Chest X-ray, AP view. Patient: 27 years old, sex F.
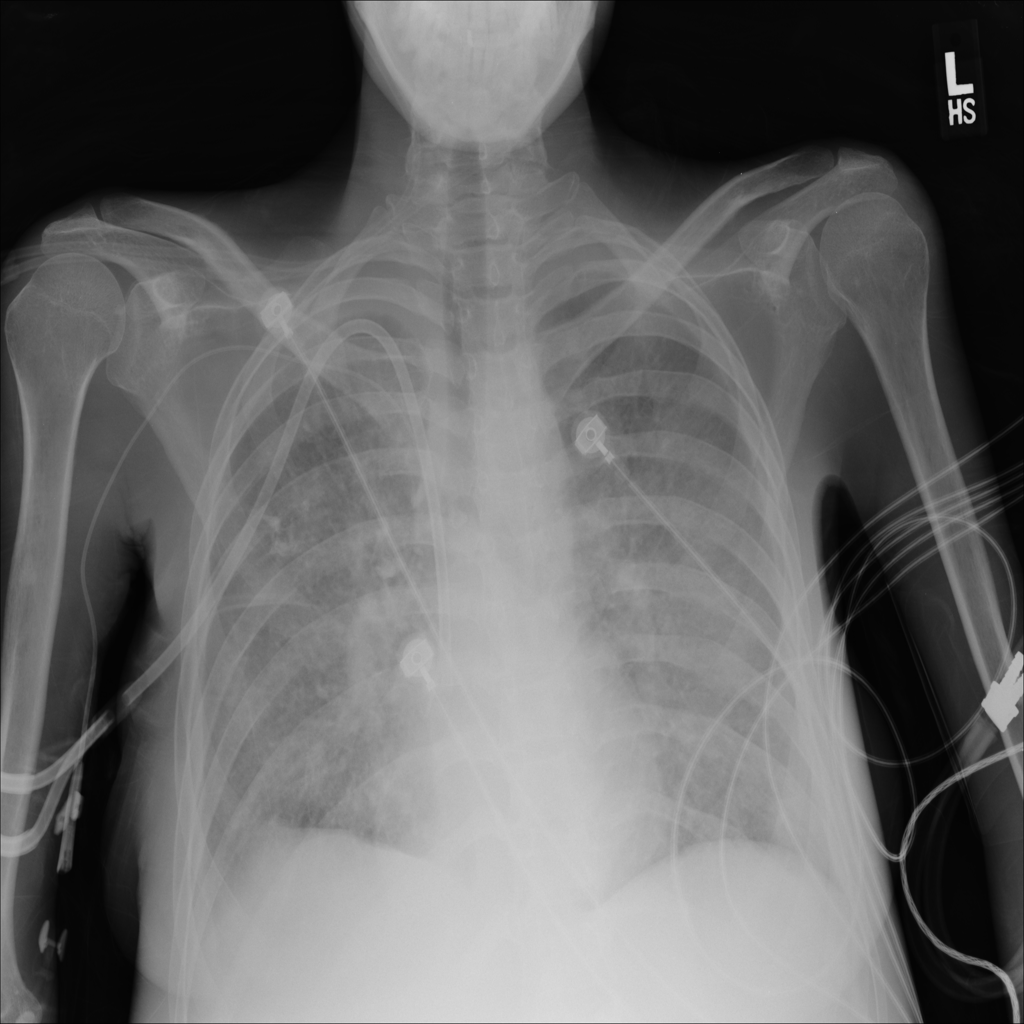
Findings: Effusion, Infiltration